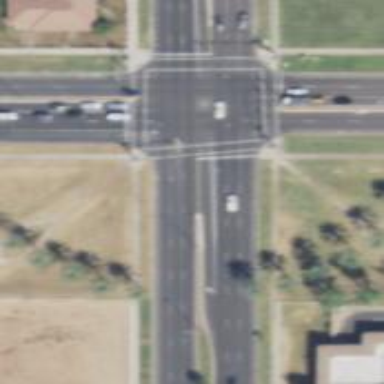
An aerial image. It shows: Solid stop line on the road.